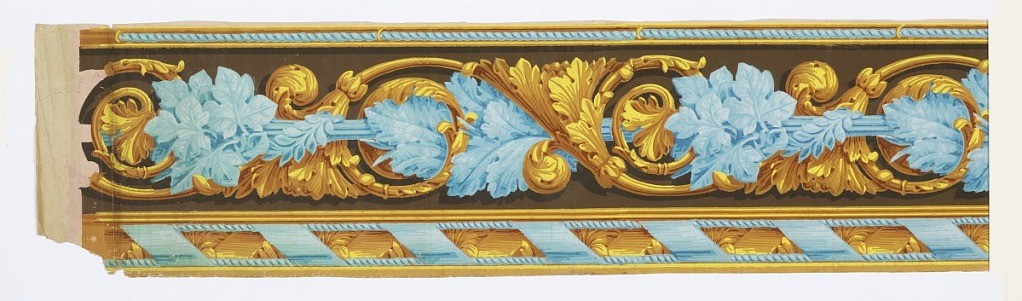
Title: Border
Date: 1825–45
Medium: Block-printed on joined sheets
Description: Central motif of blue foliage wrapped around a rod, alternating with acanthus scrolls. A blue cable motif runs along the top edge, while a wider ribbon and cable motif runs along the bottom edge. Printed in shades of blue, ocher and yellow on a brown background.